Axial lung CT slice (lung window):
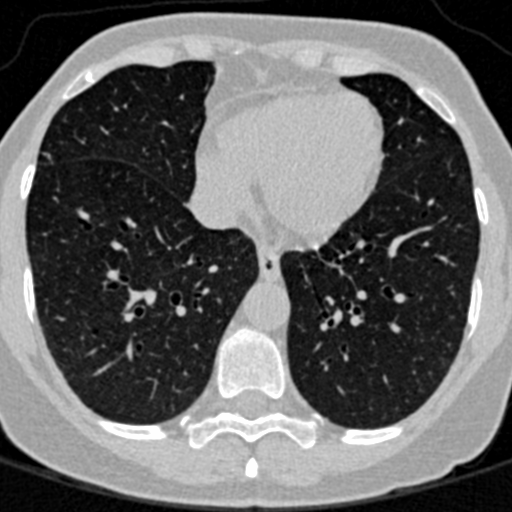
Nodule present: no